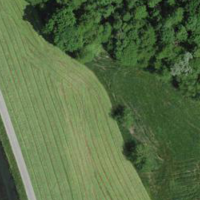
EUNIS habitat code: 52
Species observed at this site:
Maniola jurtina
Pterophorus pentadactyla
Mergus merganser